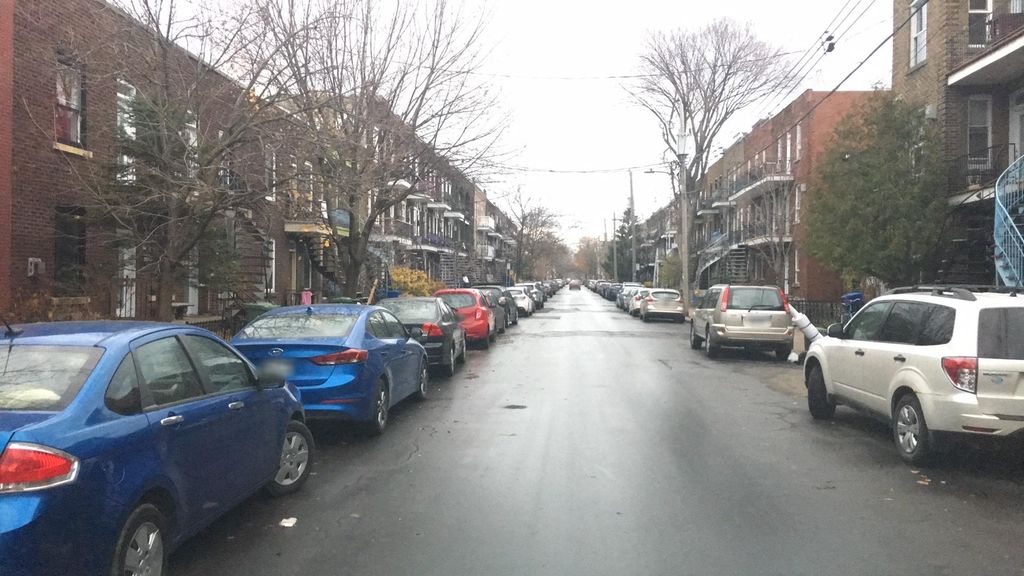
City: montreal